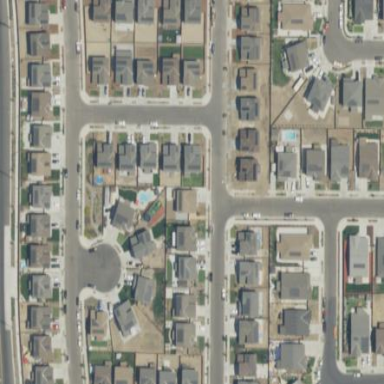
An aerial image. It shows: Single-family residential area.